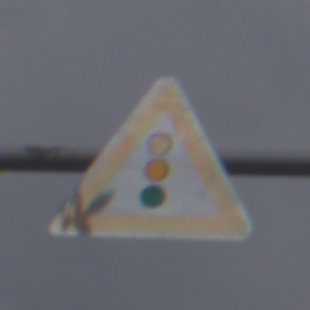
Verkehrszeichen: Lichtzeichenanlage
Umgebung: Outdoor, RoadRail
Tageszeit: Midday
Wetter: PartlyCloudy
Licht: Natural
Jahreszeit: NotSpecified
Kontrast: LowContrast